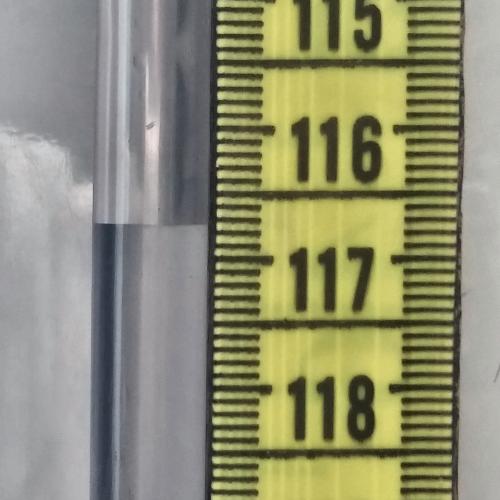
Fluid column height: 116.7 cm